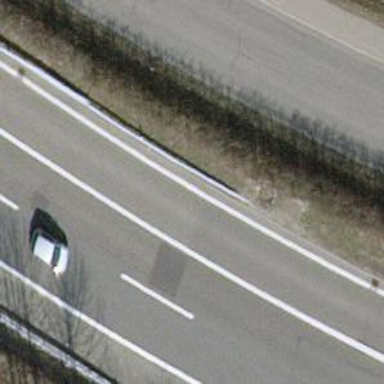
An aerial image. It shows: Circular junction on the asphalt motorway.